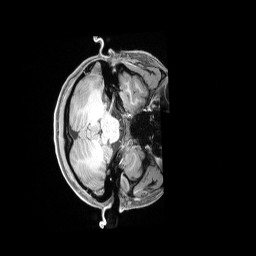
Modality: T1w
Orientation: axial
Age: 24
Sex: female
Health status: healthy
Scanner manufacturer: siemens
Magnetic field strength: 3 T
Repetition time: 2.4 s
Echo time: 0.00228 s